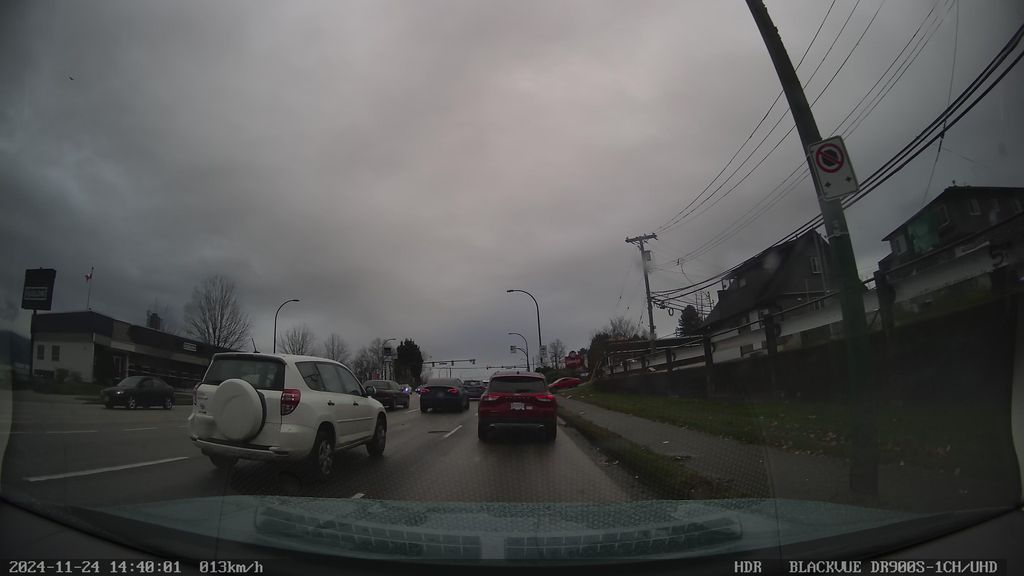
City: vancouver